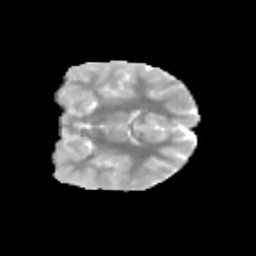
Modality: MD
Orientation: coronal
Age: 8
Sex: female
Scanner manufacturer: siemens
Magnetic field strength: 3 T
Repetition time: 3.8 s
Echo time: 0.07 s